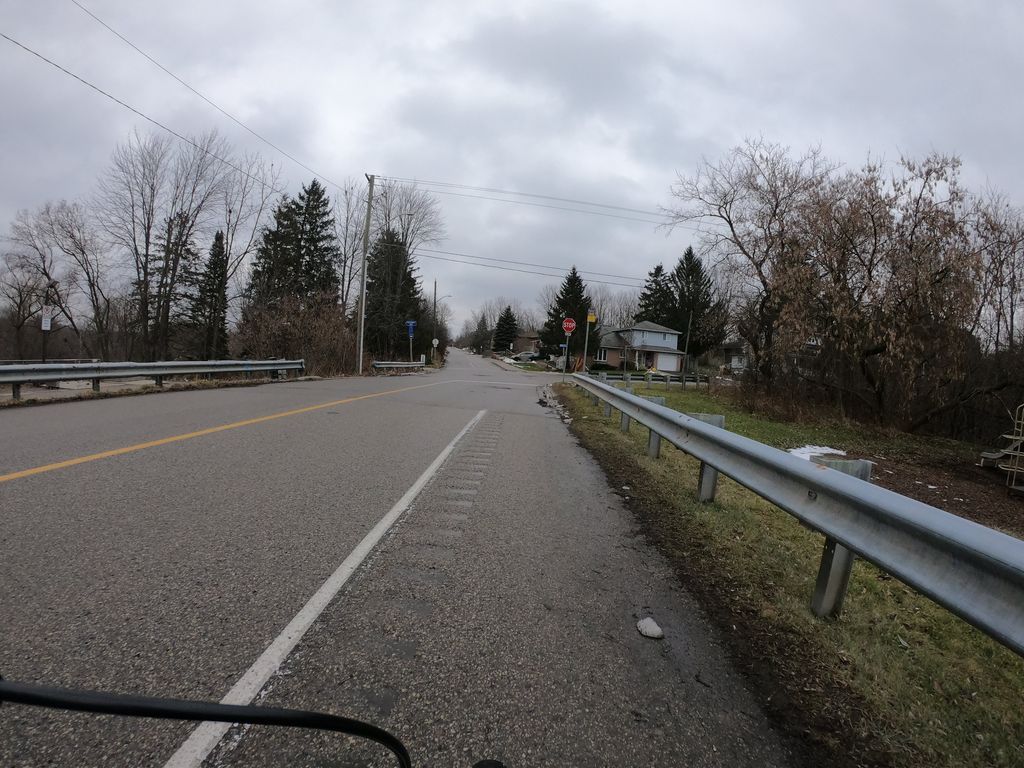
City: kitchener-waterloo